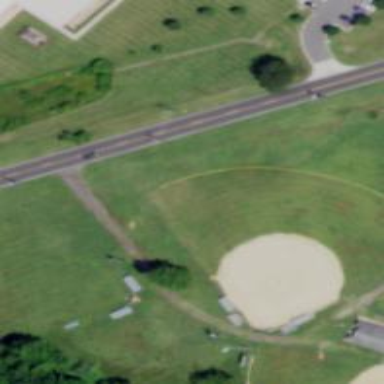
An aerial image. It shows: Baseball pitch for leisure land activities.